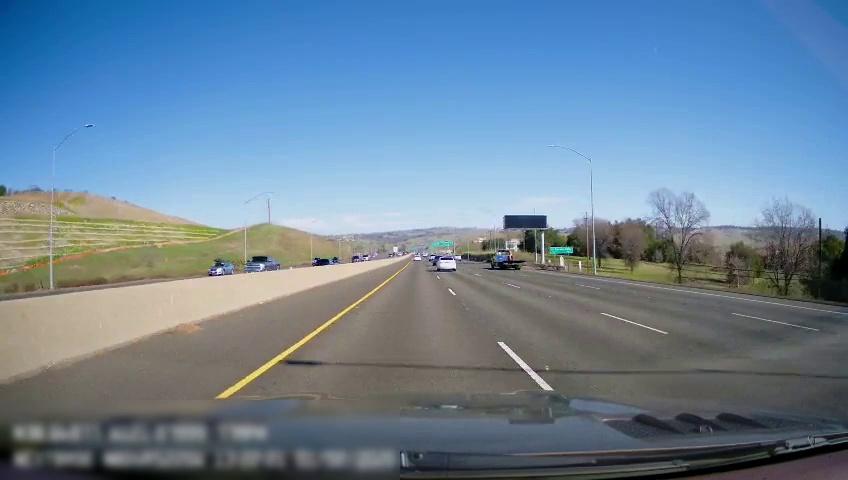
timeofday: Day
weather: Sunny
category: Drivable Space
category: Drivable Space
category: Vehicles | Truck
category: Vehicles | Car
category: Vehicles | SUV
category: Vehicles | Car
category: Vehicles | Car
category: Vehicles | Other LV
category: Lanes | Current Lane
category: Lanes | Current Lane
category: Lanes | Alternate Lane
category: Lanes | Alternate Lane
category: Lanes | Alternate Lane
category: Traffic | Signs